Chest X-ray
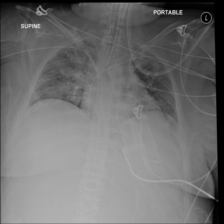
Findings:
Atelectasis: negative
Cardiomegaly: negative
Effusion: negative
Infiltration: negative
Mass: negative
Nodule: negative
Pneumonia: negative
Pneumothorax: negative
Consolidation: negative
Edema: negative
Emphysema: negative
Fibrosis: negative
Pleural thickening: negative
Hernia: negative